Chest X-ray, AP view. Patient: 47 years old, sex F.
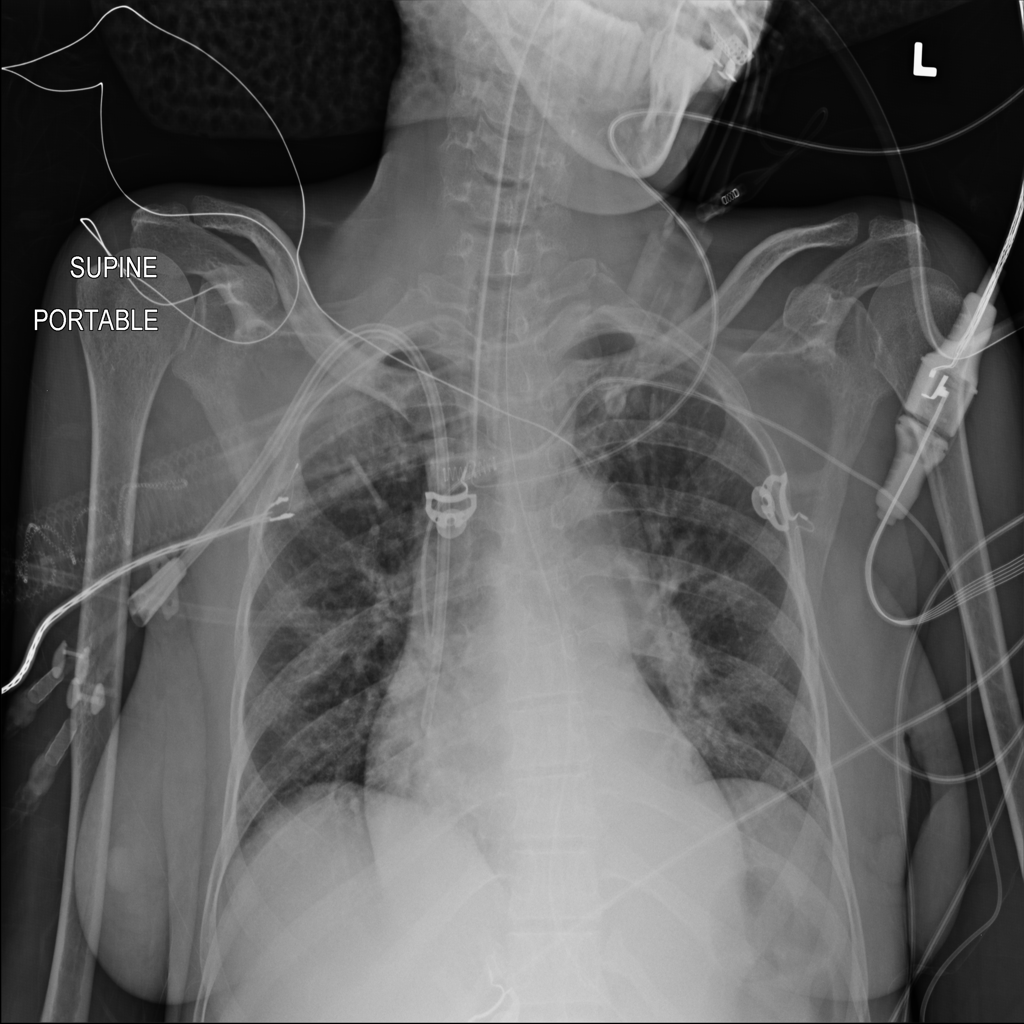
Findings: No Finding